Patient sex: M
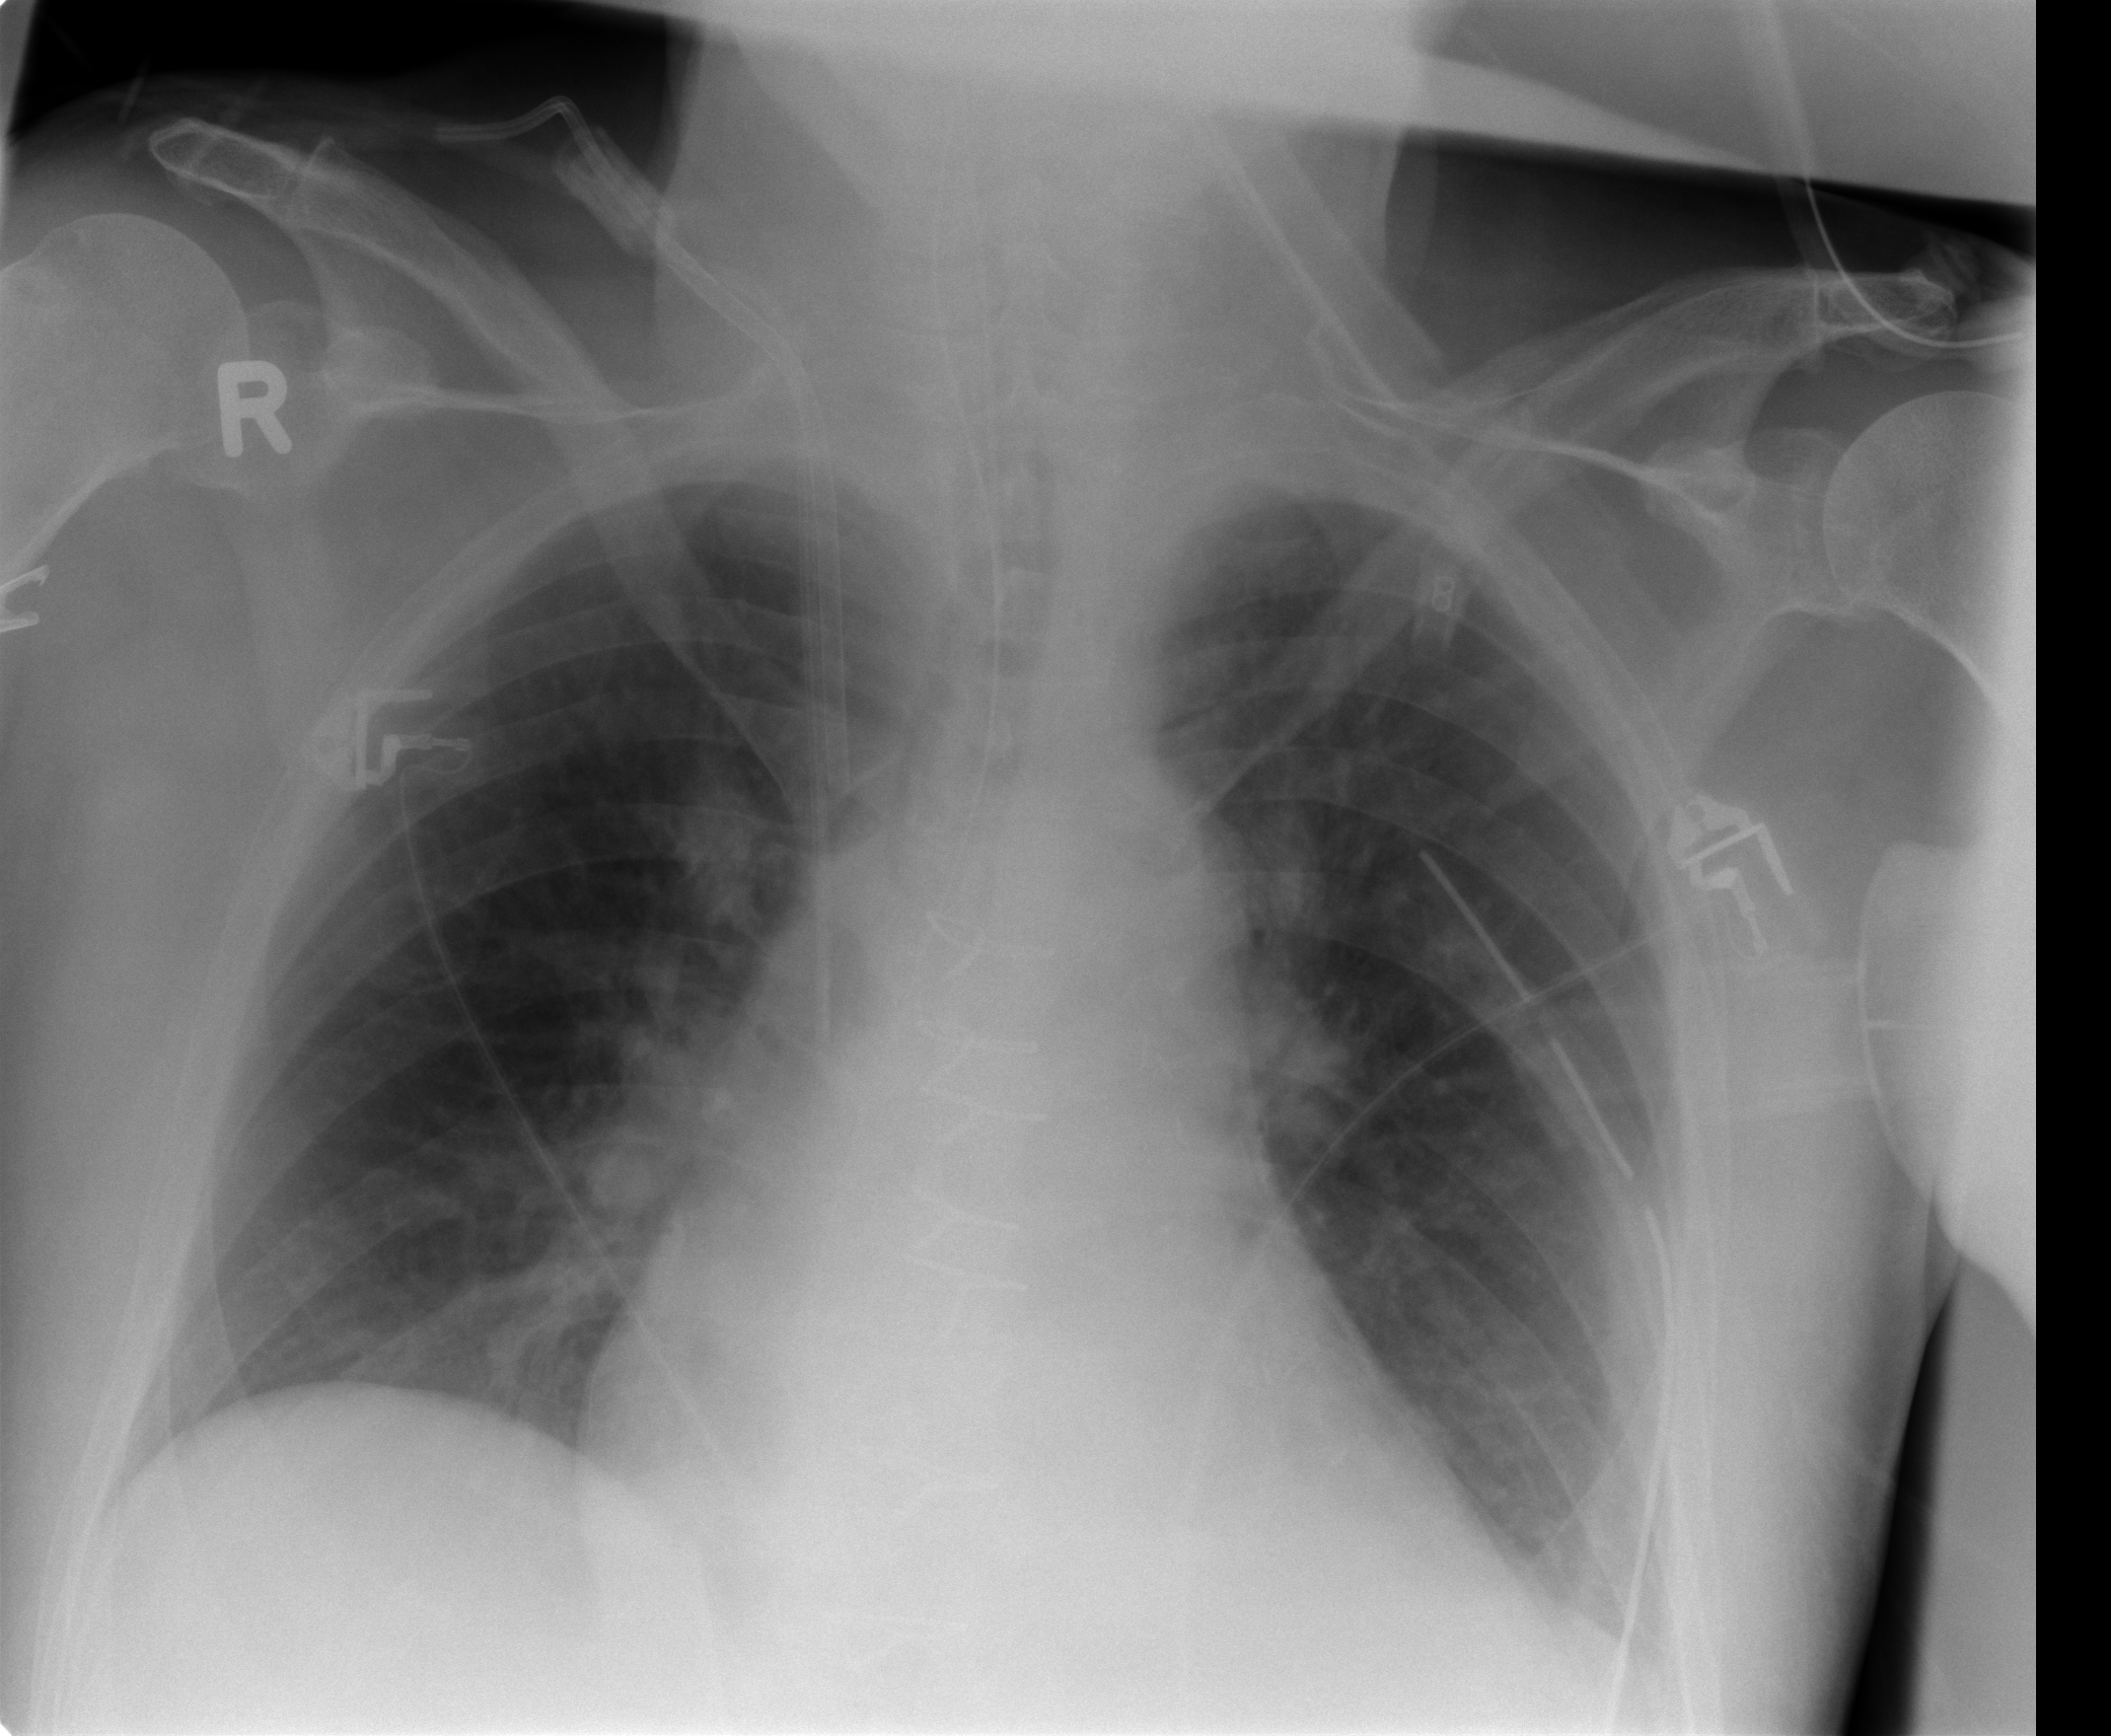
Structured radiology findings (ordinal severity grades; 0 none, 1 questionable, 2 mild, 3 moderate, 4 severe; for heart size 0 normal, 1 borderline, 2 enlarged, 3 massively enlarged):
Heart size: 1
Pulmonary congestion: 0
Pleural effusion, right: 0
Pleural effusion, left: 0
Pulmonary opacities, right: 0
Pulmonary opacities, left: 0
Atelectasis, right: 2
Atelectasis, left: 2